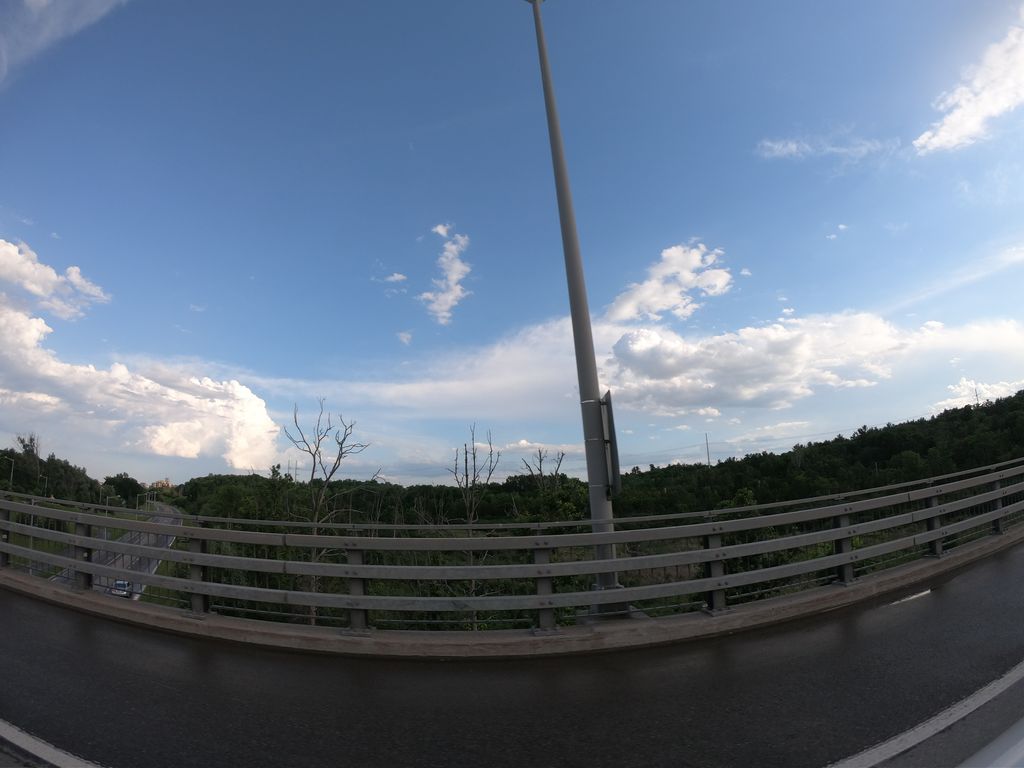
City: ottawa-gatineau